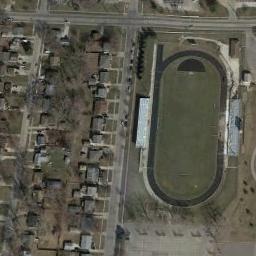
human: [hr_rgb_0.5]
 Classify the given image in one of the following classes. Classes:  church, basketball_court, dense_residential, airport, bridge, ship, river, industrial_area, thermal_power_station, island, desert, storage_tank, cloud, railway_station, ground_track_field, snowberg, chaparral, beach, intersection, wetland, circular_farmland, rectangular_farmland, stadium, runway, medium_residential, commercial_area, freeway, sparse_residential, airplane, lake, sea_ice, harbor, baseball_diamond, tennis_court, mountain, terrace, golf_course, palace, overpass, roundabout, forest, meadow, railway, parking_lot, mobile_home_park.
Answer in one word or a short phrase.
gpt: ground_track_field